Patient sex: F
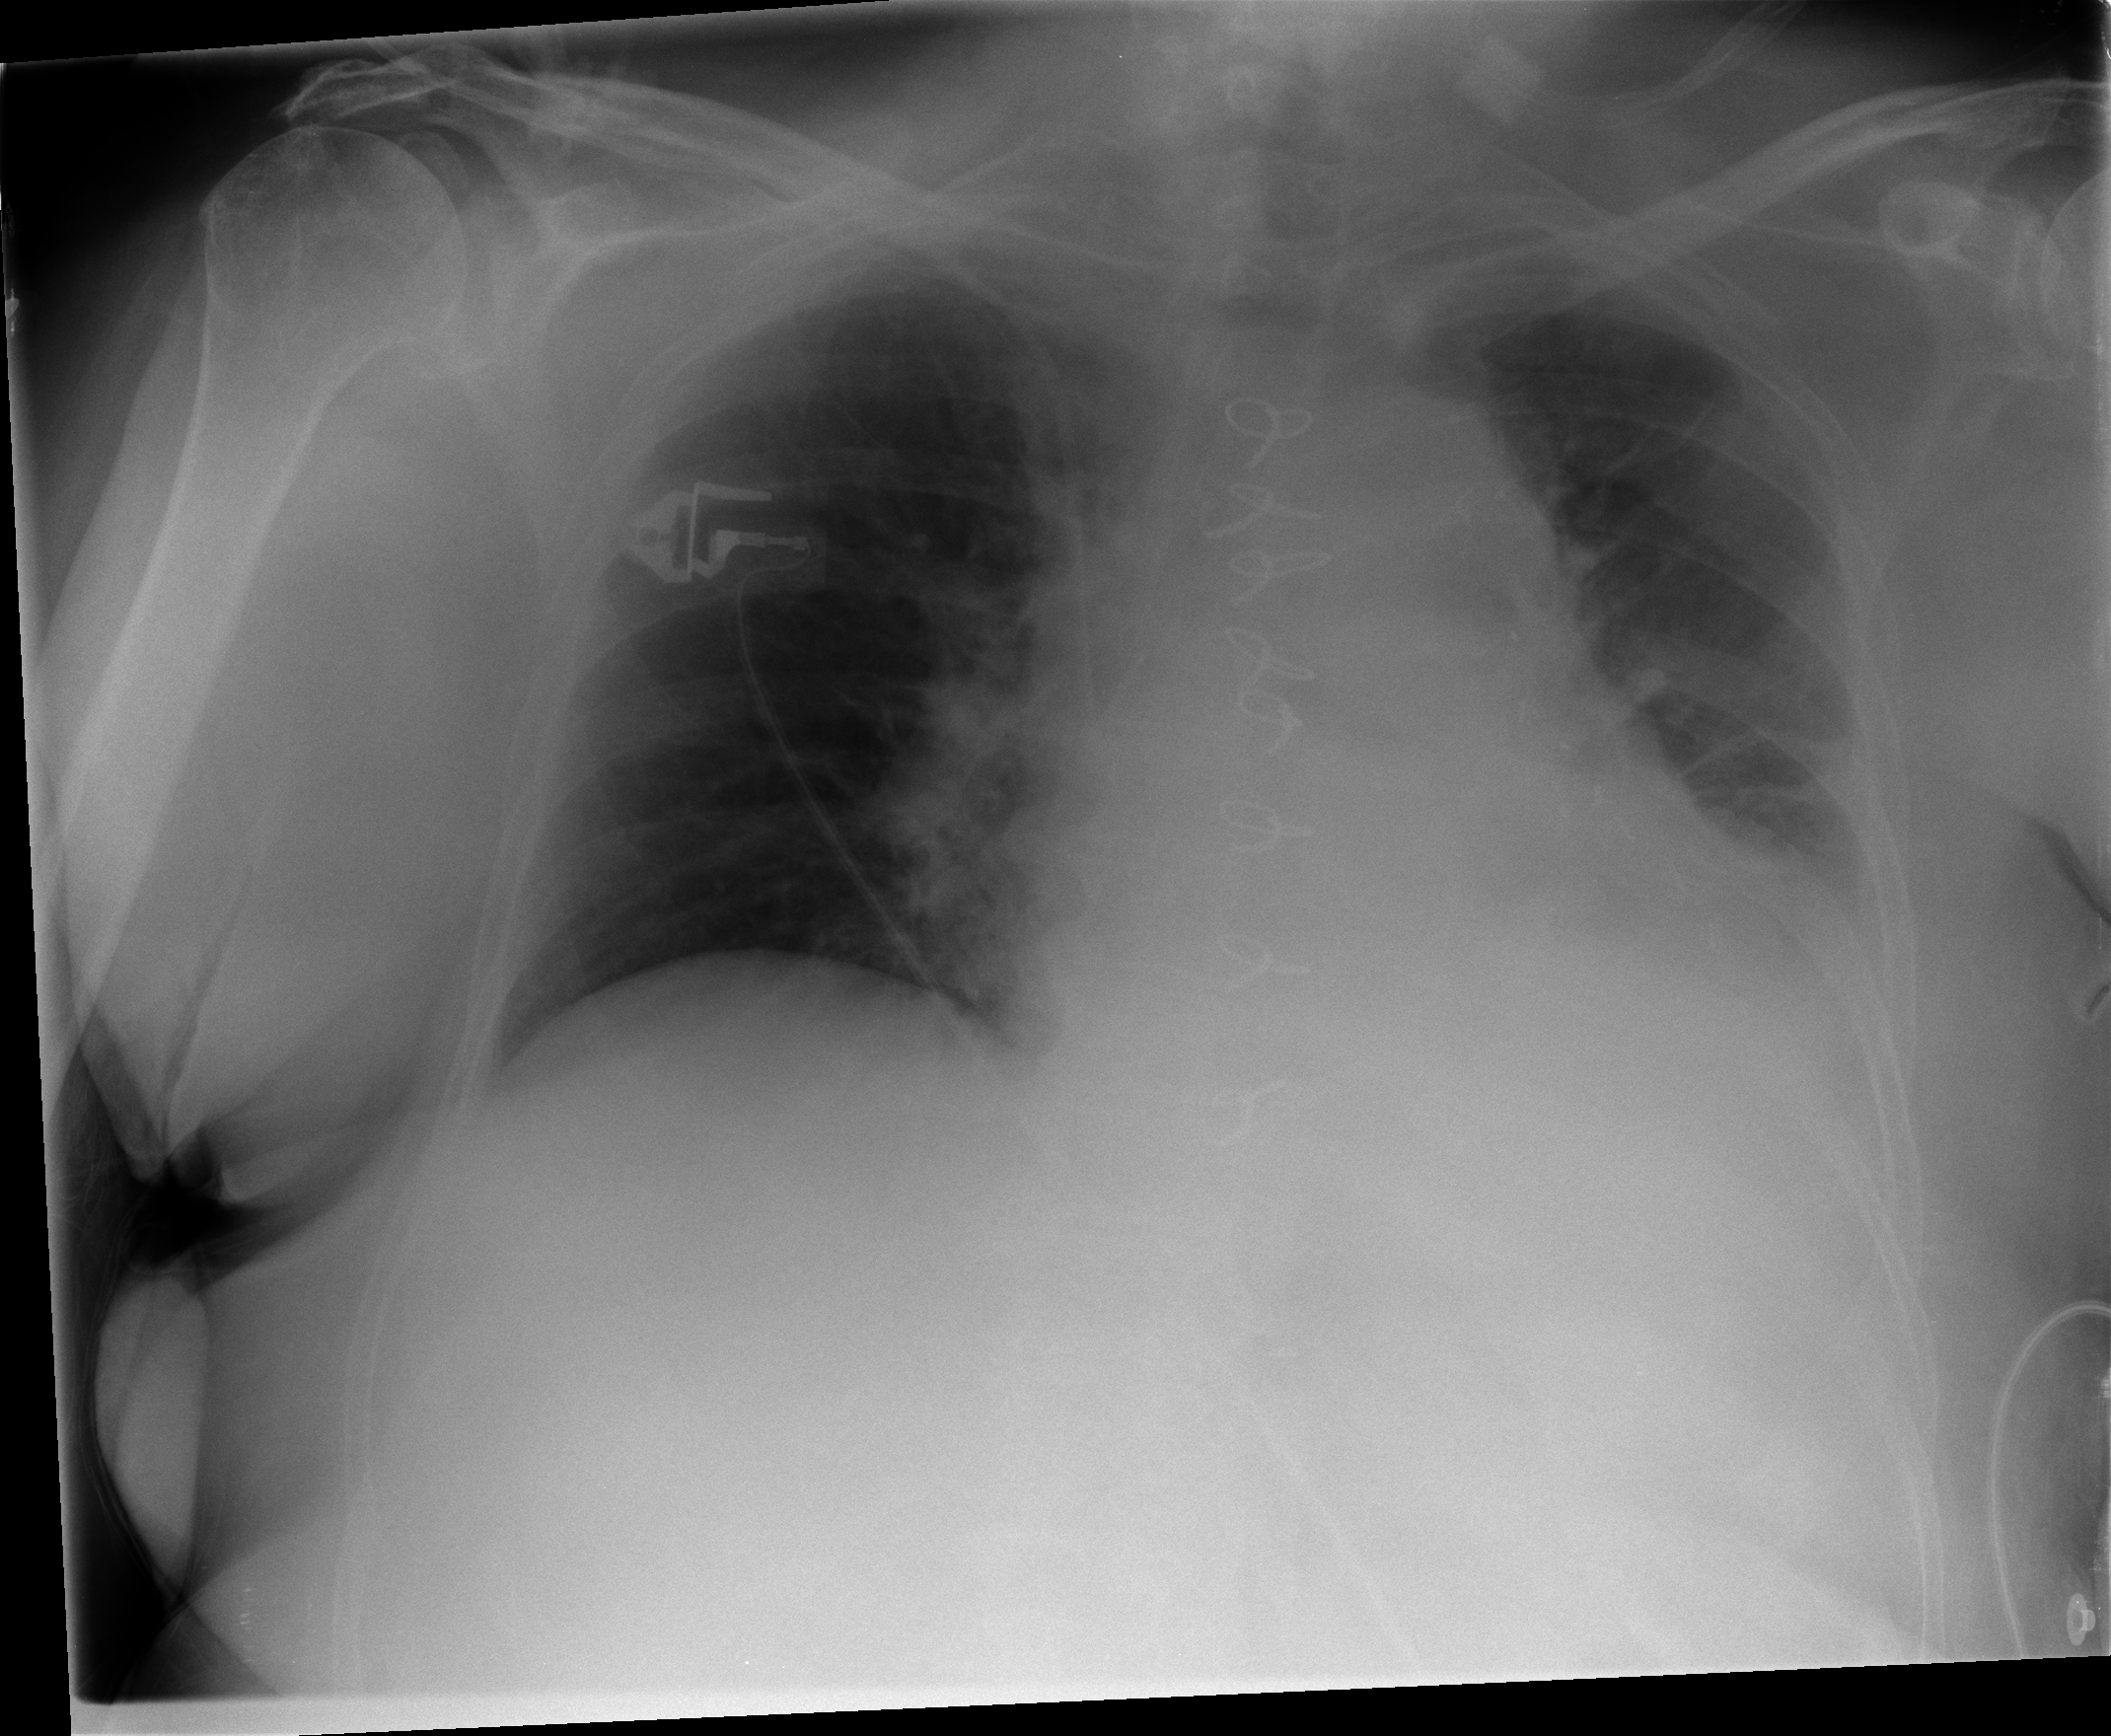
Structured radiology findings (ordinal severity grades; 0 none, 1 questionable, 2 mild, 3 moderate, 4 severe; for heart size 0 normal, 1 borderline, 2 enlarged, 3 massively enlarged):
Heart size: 2
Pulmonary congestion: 2
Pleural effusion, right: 0
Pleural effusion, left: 2
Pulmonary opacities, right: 0
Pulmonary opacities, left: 0
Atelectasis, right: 0
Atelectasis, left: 2